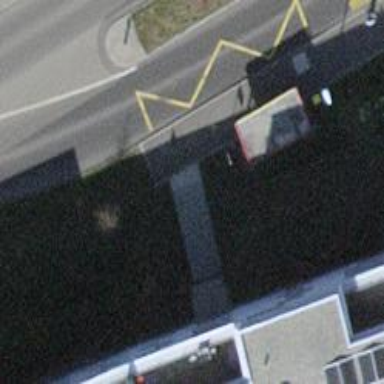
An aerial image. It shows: Sidewalk along the footway.